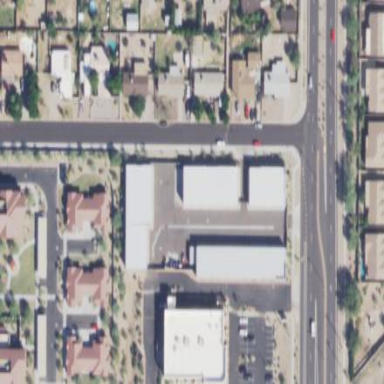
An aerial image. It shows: Storage rental shop.